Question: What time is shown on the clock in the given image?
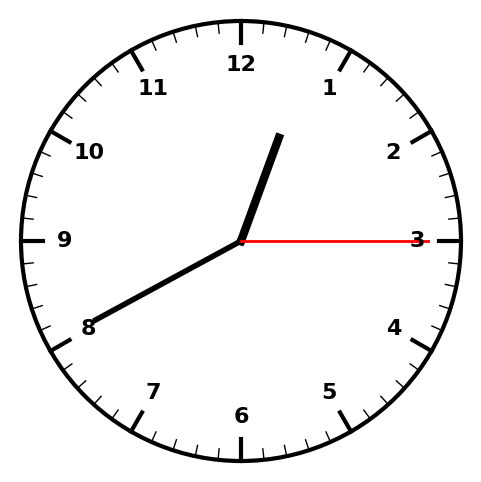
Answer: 12:40:15